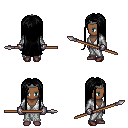
a pixel art fantasy rpg character, female body template, human, dark skin, white robe, white pants, black extra-long hairstyle, iron tiara, metal gloves, maroon shoes, spear, four views (front, back, left, right), 2x2 character sprite sheet, small pixel art, hard edges, no anti-aliasing